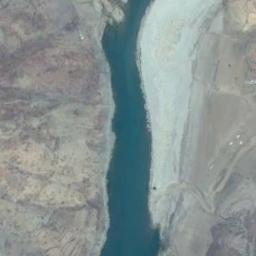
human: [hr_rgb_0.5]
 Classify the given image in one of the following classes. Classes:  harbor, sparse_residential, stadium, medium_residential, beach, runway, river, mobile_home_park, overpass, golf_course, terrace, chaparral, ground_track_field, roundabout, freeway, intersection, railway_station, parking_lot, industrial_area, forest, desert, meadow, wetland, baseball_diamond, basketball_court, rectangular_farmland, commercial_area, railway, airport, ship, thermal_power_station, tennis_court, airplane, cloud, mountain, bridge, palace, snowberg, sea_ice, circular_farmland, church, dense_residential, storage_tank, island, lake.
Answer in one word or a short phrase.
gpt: river